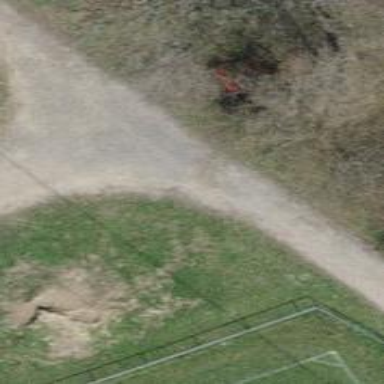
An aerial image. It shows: Red bench.